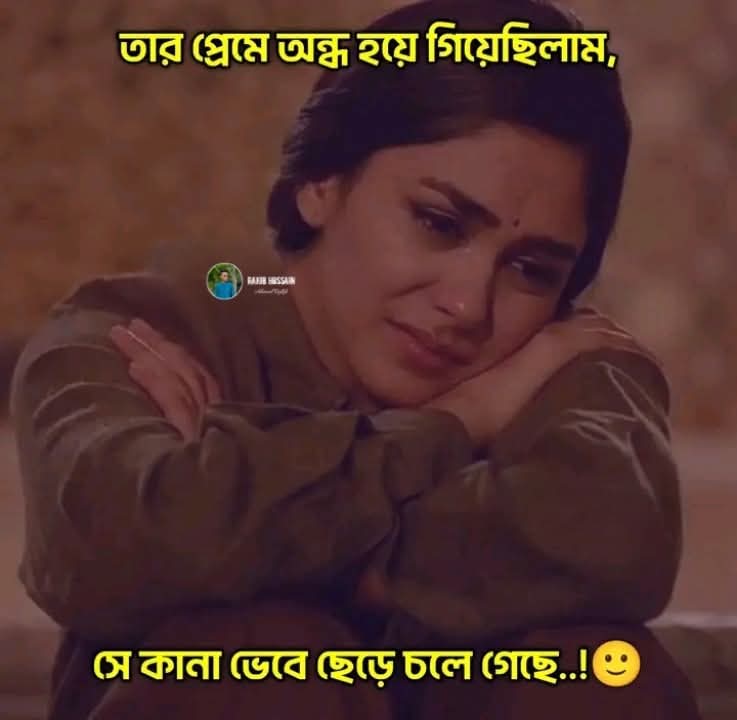
Text: তার প্রেমে অন্ধ হয়ে গিয়েছিলাম,
সে কানা ভেবে ছেড়ে চলে গেছে..!
Label: Non Hate